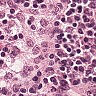
Metastatic tissue present: no